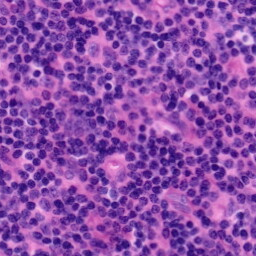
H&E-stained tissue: Tonsil